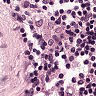
Metastatic tissue present: no